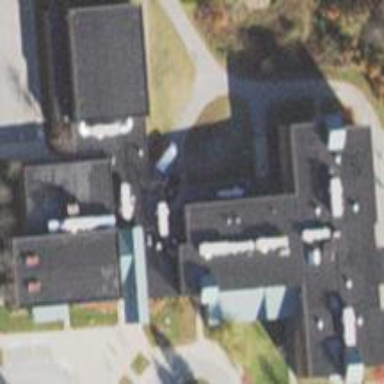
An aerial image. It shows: School building.